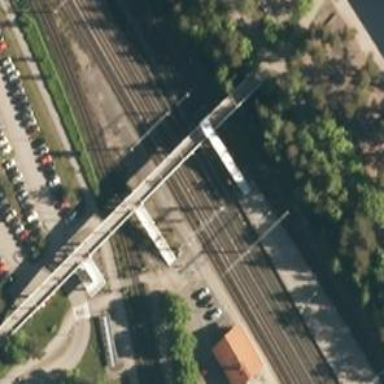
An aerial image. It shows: Railway signal.